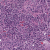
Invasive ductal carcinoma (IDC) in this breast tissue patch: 1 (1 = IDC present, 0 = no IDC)